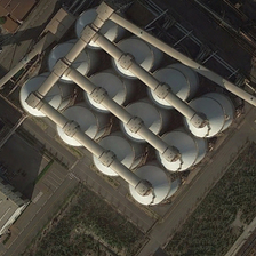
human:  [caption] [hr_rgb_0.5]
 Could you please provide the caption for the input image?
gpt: The three rows and four rows of oil tanks are connected by pipelines

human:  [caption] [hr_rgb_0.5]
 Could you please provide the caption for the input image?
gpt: The three and four rows of containers are connected by pipes.

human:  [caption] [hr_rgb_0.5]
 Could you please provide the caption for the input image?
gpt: The three rows and four rows of oil tanks are connected by pipelines.

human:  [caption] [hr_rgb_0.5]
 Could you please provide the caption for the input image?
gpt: Three or four rows of tanks are connected by pipes

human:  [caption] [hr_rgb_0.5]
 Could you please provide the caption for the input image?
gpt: Three and four rows of barrels are connected by a pipe.